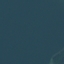
Land use / land cover class: SeaLake